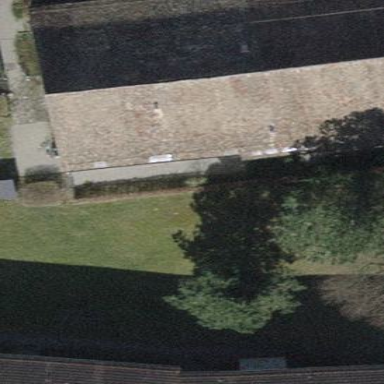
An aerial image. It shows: Building with gabled roof made of roof tiles. The roof is oriented across the structure.